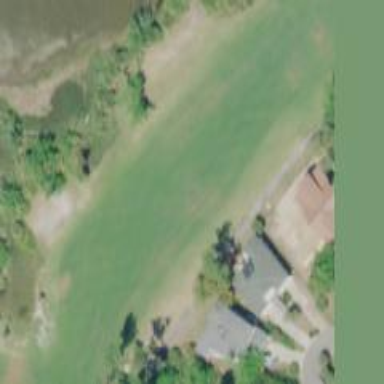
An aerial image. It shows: View of golf hole.